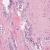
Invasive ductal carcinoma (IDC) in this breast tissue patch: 1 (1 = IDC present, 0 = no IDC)